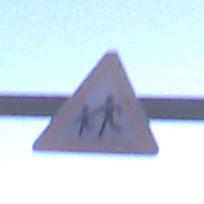
Verkehrszeichen: KinderRechts
Umgebung: Outdoor, Nature
Tageszeit: SunriseSunset
Wetter: Clear
Licht: Natural
Jahreszeit: NotSpecified
Kontrast: LowContrast